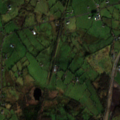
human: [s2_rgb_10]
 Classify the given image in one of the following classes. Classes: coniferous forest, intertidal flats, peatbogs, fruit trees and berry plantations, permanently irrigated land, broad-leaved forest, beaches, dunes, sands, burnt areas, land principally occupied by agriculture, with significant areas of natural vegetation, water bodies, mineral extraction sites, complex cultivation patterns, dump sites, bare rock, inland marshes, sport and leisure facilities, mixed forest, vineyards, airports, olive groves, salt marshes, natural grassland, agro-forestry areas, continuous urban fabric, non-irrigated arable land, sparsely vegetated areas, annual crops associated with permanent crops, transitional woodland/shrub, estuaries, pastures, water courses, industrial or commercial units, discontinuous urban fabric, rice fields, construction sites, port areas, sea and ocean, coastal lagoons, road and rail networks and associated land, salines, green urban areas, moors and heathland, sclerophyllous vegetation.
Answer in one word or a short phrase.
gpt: pastures, peatbogs